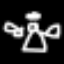
Label: angel